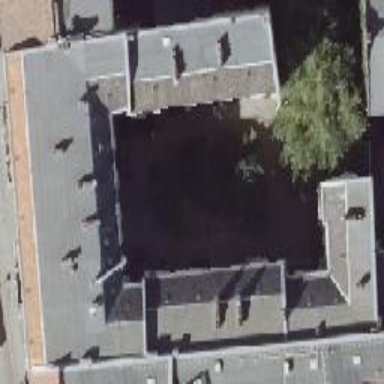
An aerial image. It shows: Building with apartments featuring unique double saltbox roof shape.